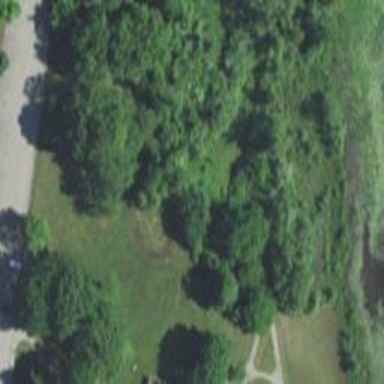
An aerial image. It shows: Disc golf tee.